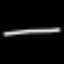
Label: line